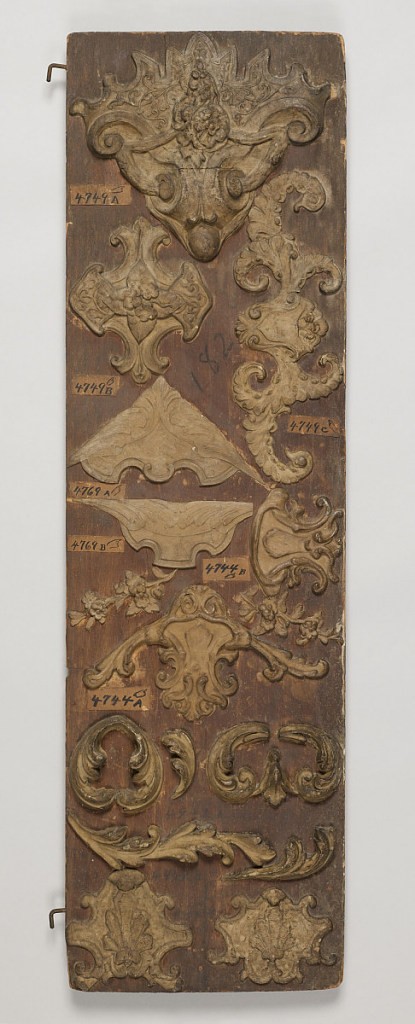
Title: Samples
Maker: Interiors Import Co. Inc.
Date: ca. 1890
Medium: Asphaltum composition, wood
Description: Fourteen tall, rectangular wood panels mounted with molded asphaltum samples of wall and ceiling ornaments in various motifs ranging from bead-and-reel and arabesque borders to foliate forms, shells and cornucopia, to animal and figural forms.